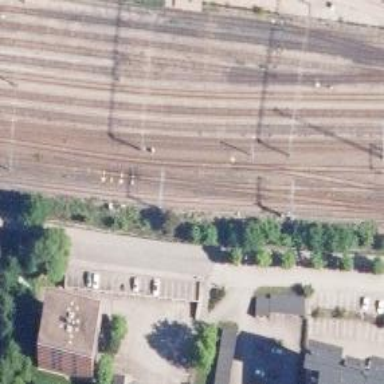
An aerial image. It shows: Continuous rail railway with electrified contact line.